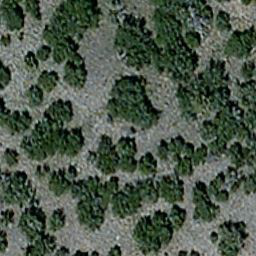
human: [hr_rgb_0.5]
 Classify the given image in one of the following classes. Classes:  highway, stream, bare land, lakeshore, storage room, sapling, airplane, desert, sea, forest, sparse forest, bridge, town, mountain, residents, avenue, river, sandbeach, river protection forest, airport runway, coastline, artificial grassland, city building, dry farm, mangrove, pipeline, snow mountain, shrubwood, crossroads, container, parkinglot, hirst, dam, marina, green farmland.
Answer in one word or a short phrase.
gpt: sparse forest